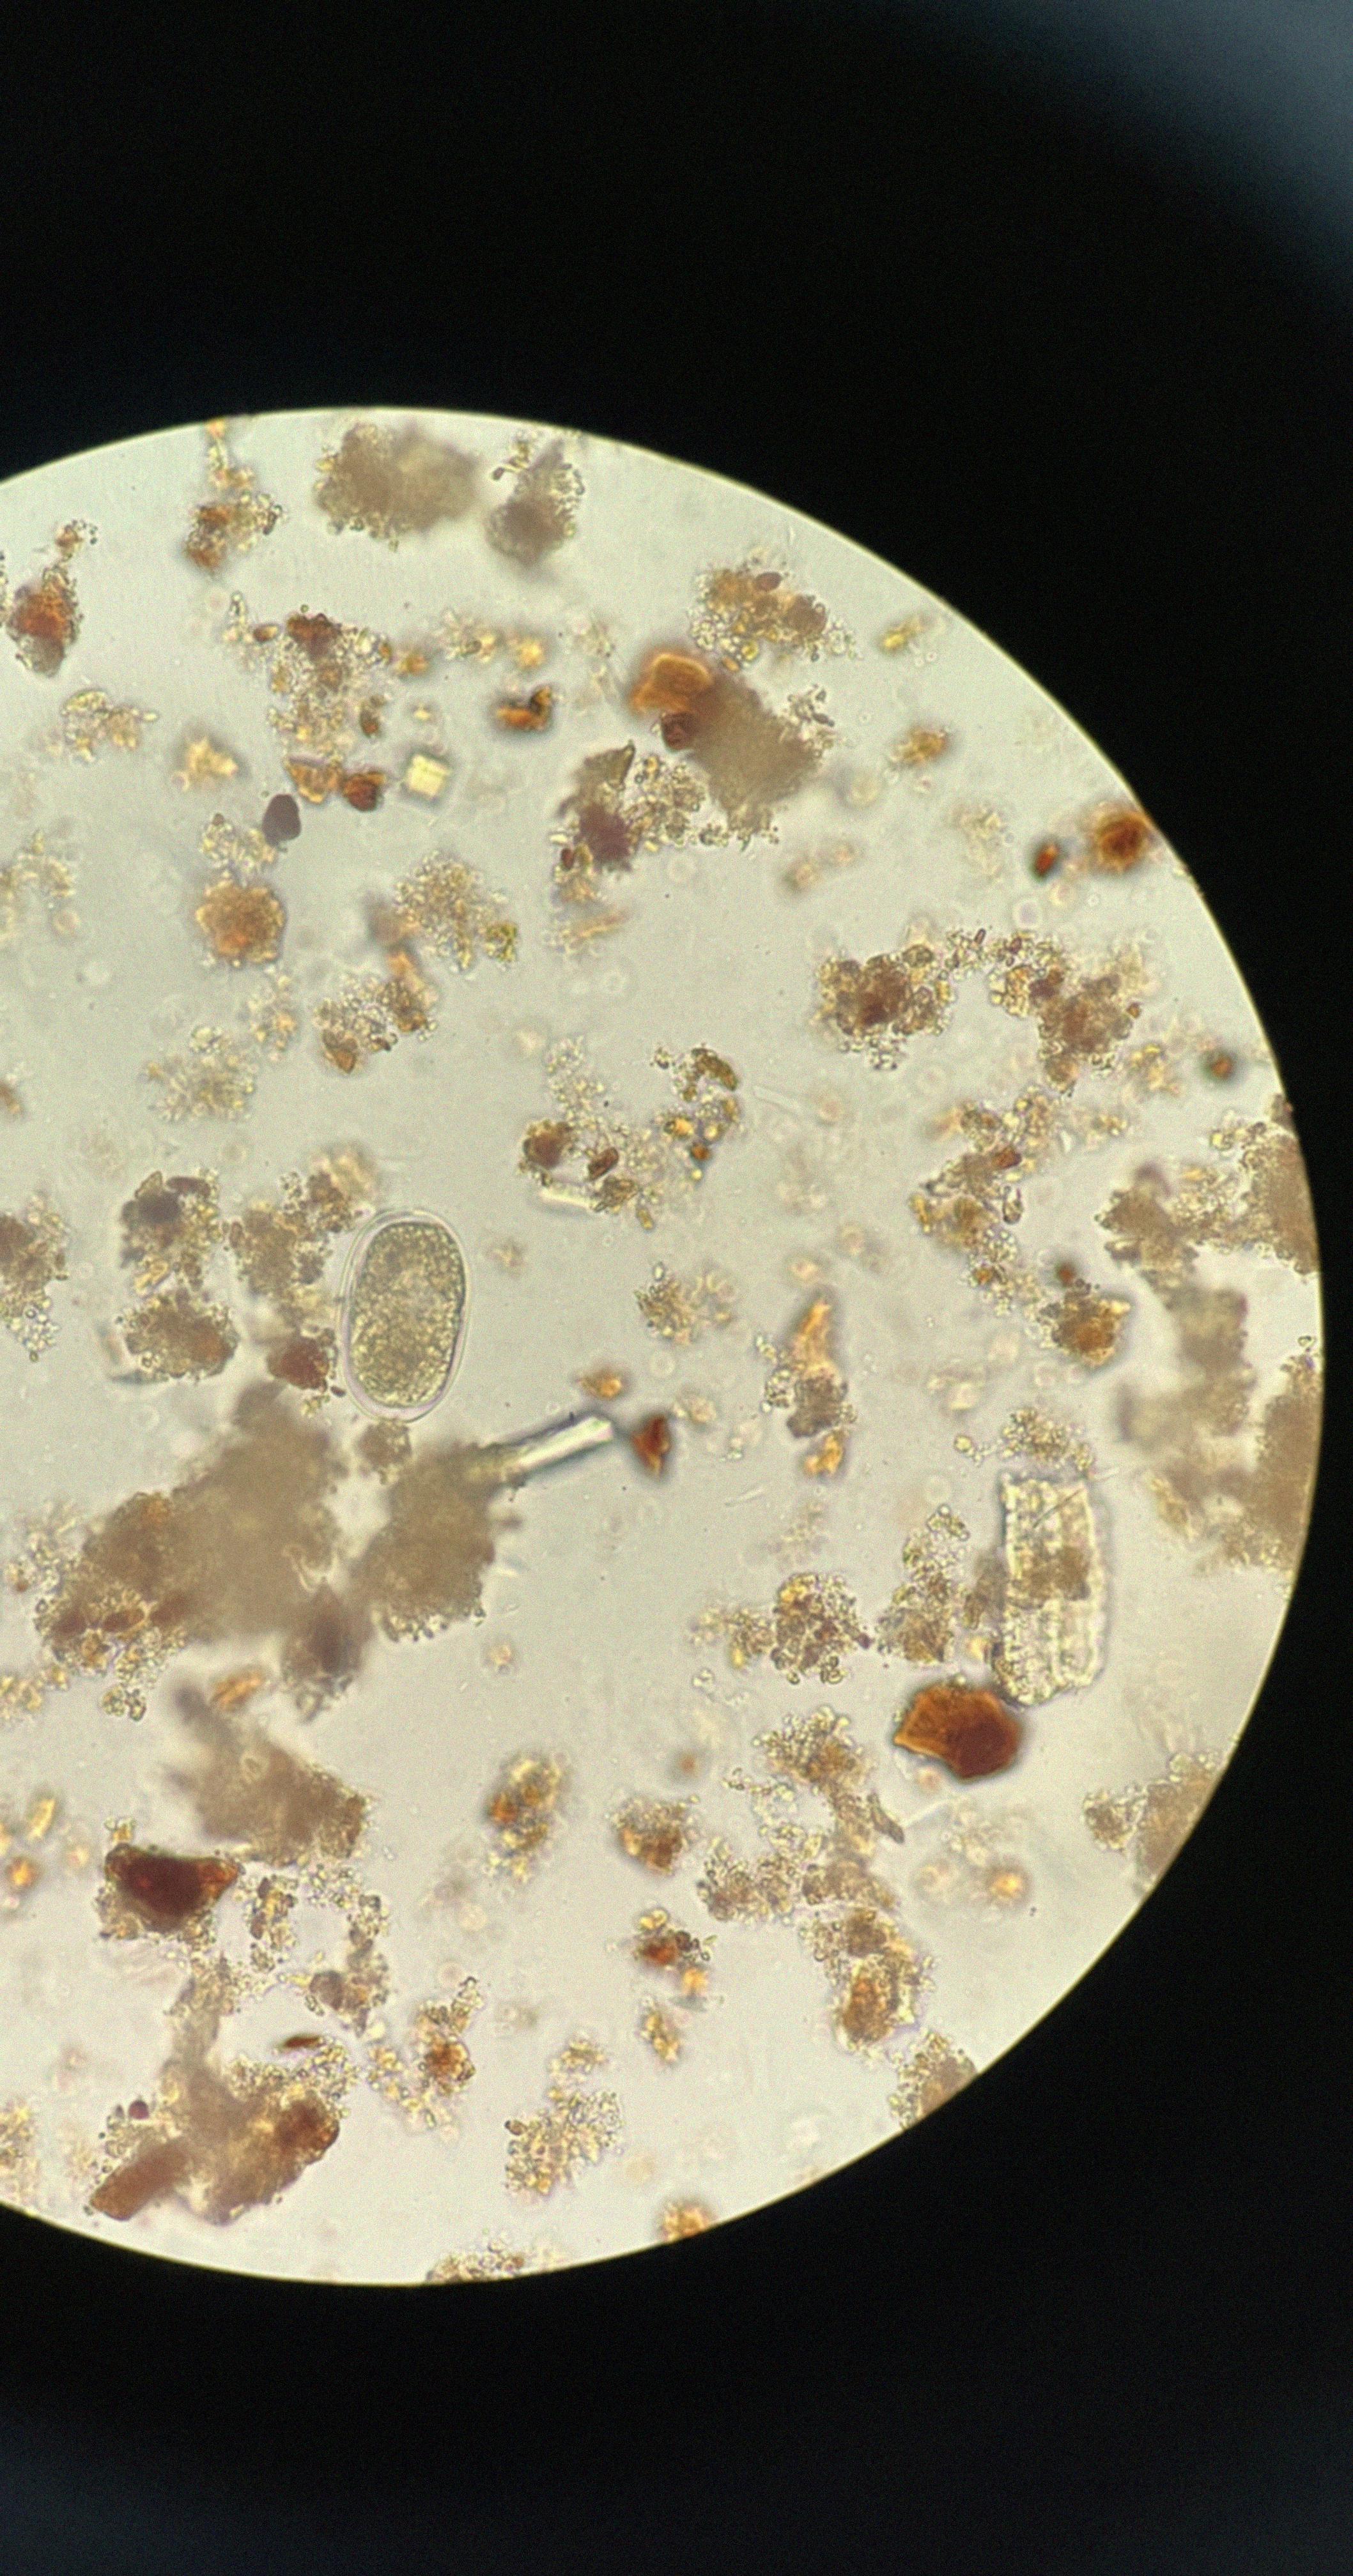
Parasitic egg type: Hookworm egg